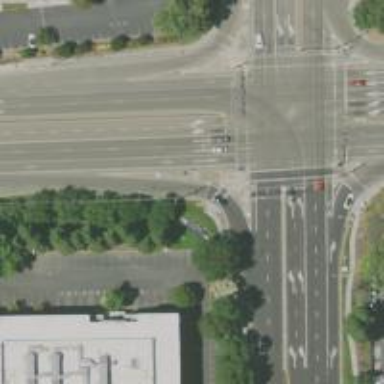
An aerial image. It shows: Solid stop line on the road.